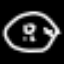
Label: donut